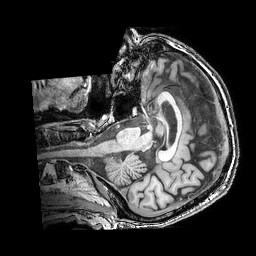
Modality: T1w
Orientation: axial
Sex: male
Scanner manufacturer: philips
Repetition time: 0.008293 s
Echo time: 0.00387 s